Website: lowes
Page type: customer-info-address
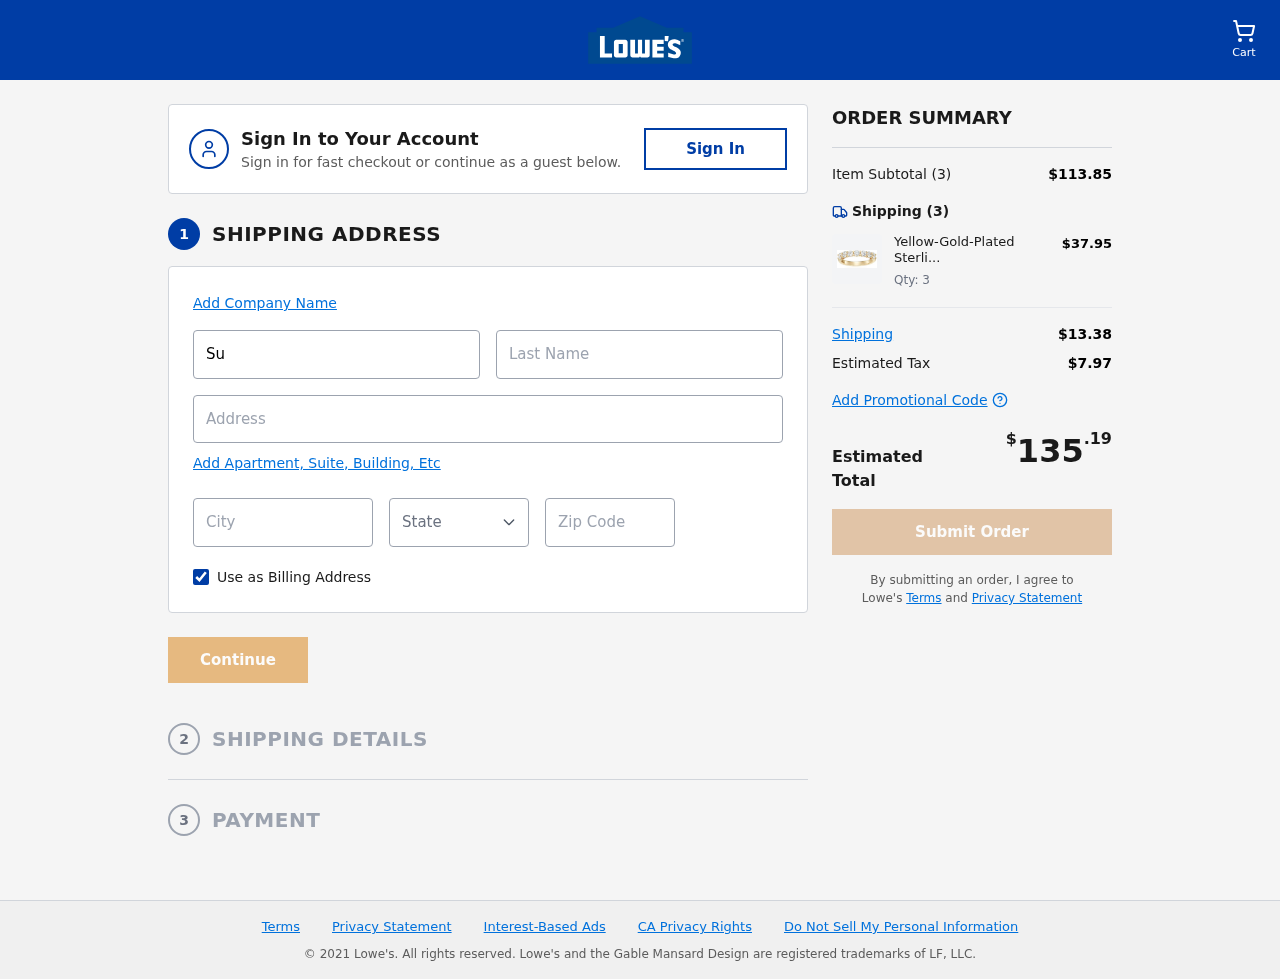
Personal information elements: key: PII_CITY
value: Serranoport
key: PII_FIRSTNAME
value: Susan
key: PII_LASTNAME
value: Michael
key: PII_POSTCODE
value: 11032
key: PII_STATE_ABBR
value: KS
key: PII_STREET
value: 130 Samantha Viaduct Apt. 400
Product elements: key: PRODUCT1_NAME
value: Yellow-Gold-Plated Sterling Silver 7-Stone Ring made with Swarovski Zirconia (1 cttw), Size 7
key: PRODUCT1_PRICE
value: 37.95
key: PRODUCT1_QUANTITY
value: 3
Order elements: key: ORDER_NUM_ITEMS
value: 3
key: ORDER_SUBTOTAL
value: $113.85
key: ORDER_NUM_ITEMS2
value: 3
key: ORDER_SHIPPING_COST
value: $13.38
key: ORDER_TAX
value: $7.97
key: ORDER_TOTAL
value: $135.19